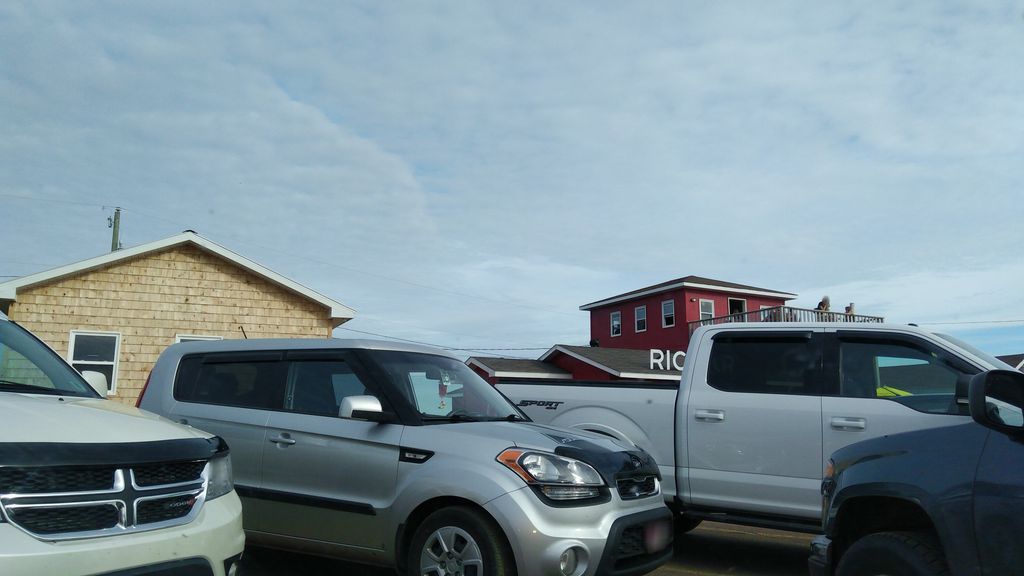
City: charlottetown